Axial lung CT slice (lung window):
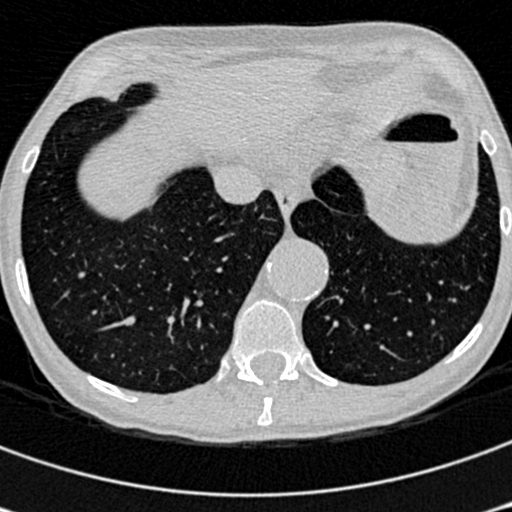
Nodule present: no